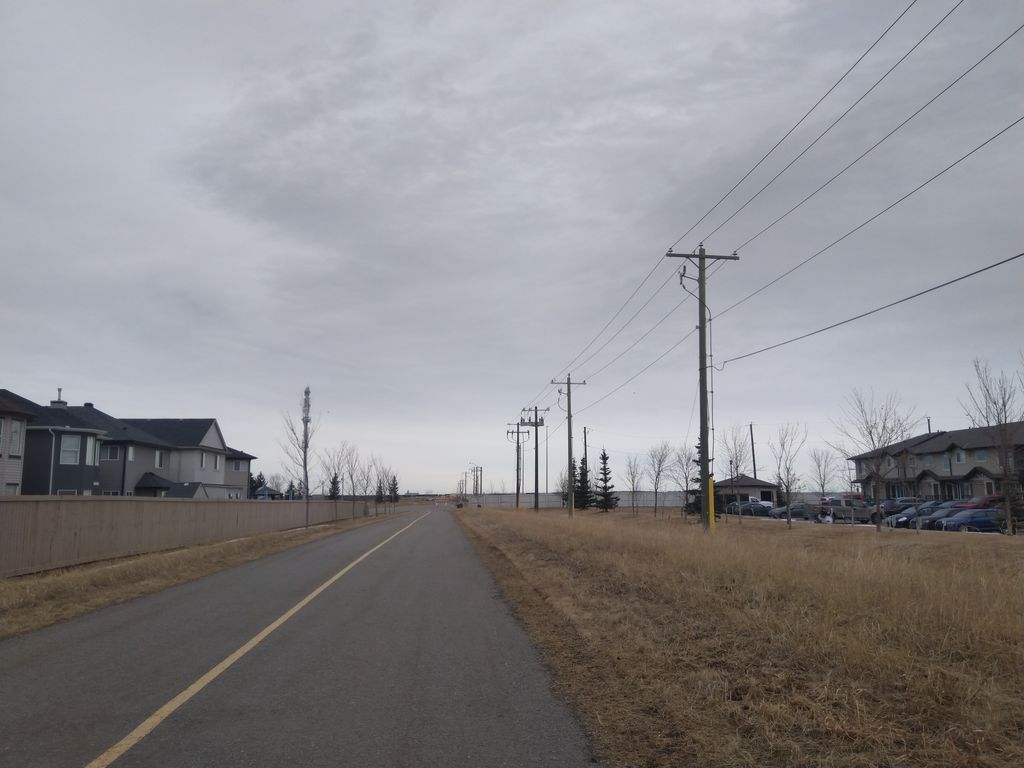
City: calgary